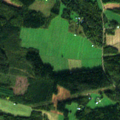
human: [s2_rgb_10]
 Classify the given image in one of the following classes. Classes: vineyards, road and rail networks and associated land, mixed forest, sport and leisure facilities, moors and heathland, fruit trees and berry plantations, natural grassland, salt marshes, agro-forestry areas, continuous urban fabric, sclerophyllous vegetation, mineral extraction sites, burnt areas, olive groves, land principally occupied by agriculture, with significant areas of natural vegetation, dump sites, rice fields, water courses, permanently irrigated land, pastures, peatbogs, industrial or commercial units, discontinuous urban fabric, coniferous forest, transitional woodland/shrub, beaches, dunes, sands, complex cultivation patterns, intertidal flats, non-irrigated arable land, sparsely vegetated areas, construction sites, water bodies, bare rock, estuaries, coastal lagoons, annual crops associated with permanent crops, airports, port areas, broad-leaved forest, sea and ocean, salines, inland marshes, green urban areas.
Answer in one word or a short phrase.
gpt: non-irrigated arable land, land principally occupied by agriculture, with significant areas of natural vegetation, broad-leaved forest, mixed forest